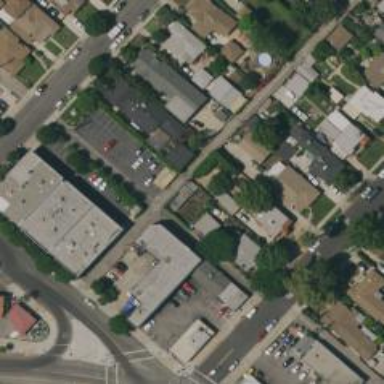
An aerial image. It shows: Alley classified as service road.